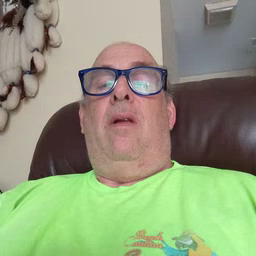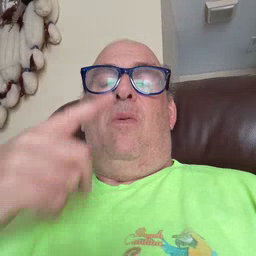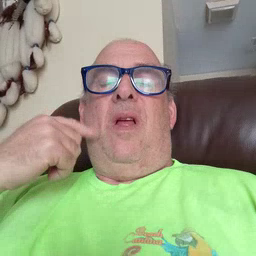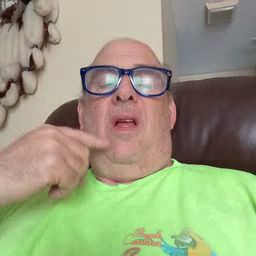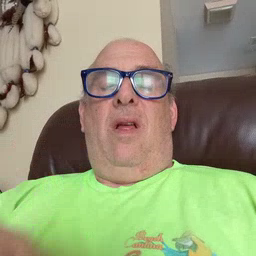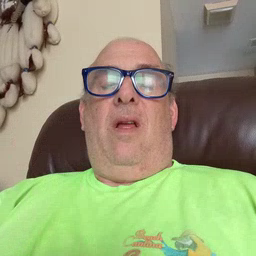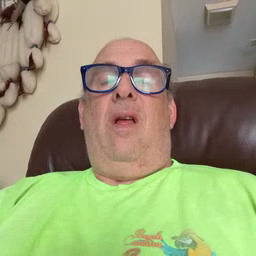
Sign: cry